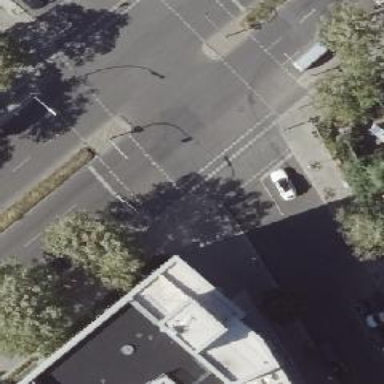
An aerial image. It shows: Crossing with traffic signals.